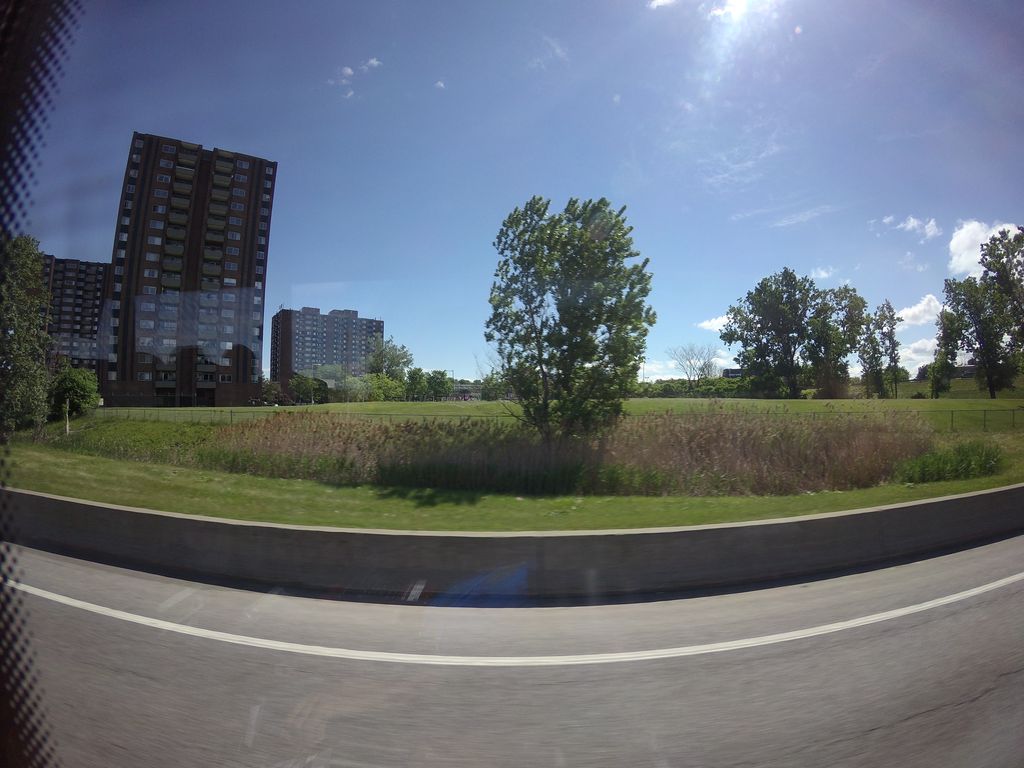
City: montreal